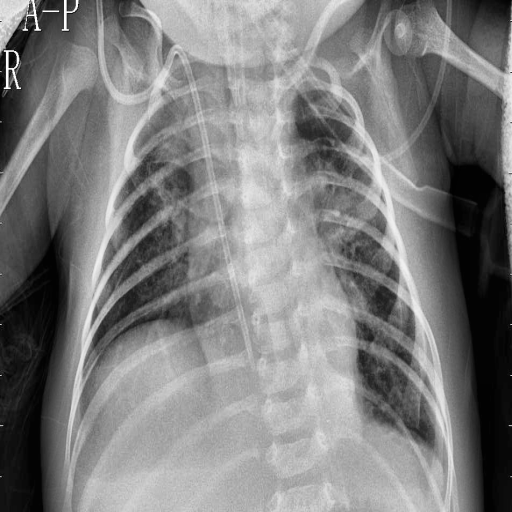
Finding: PNEUMONIA